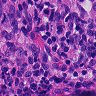
Metastatic tissue present: yes